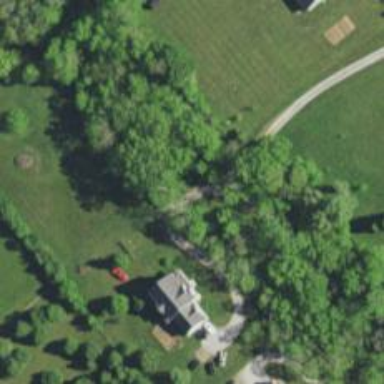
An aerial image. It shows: Driveway.